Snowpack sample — Rabbit Ears Pass, Jackson County, Colorado, USA (12/17/25, 1:08 PM MST)
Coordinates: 40.387, -106.625
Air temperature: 34 °F
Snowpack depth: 46 cm
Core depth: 20 cm
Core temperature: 24.8 °F
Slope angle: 6°, slope face: 165°
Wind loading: medium
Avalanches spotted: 0
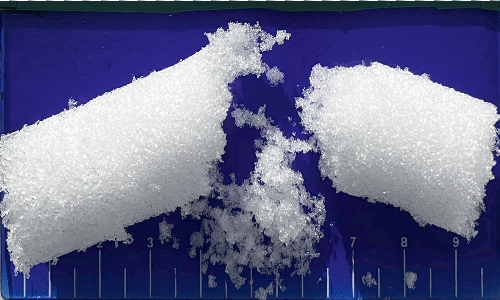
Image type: core
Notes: No avalanches spotted nearby, although collected in a meadowy area with minimal risk on this face of the pass.